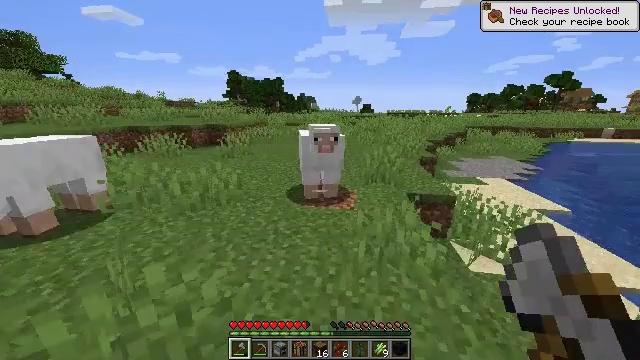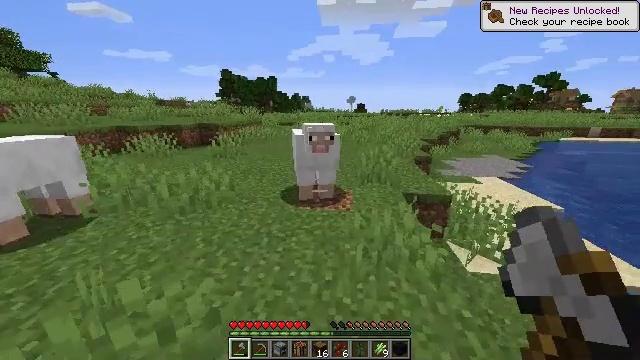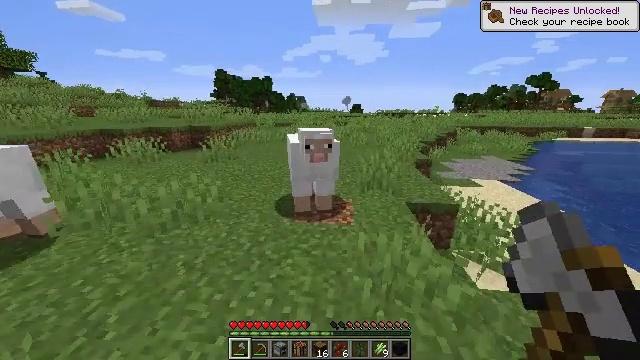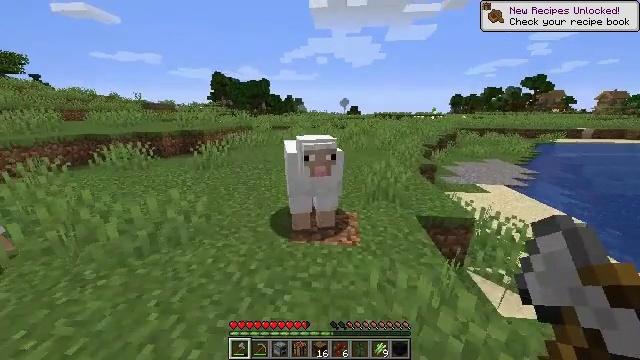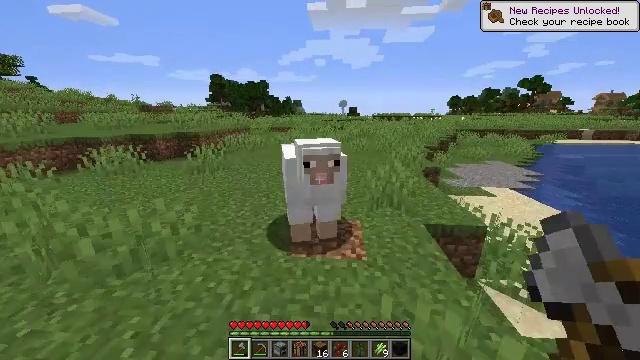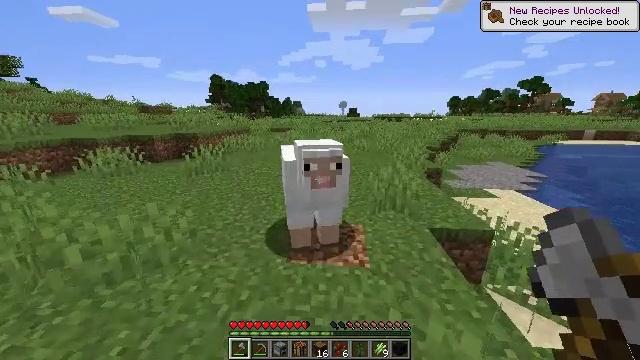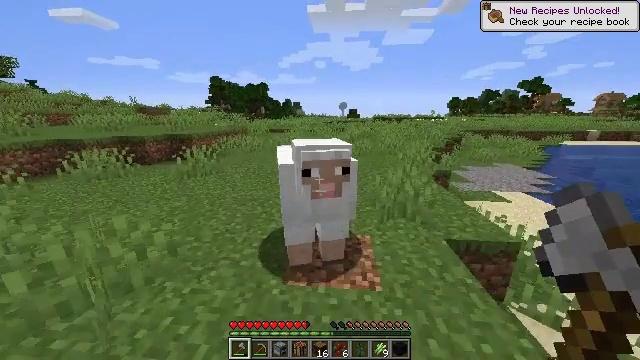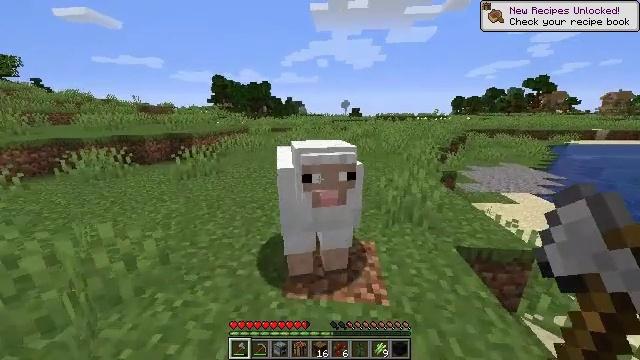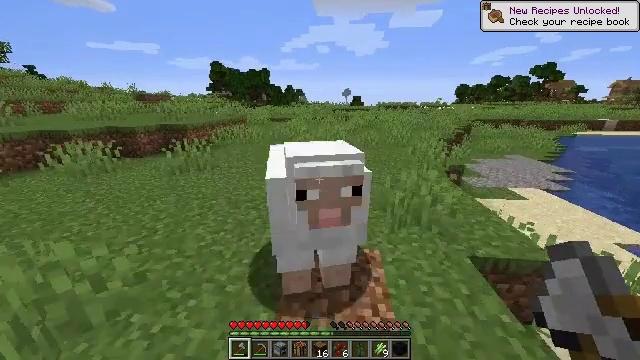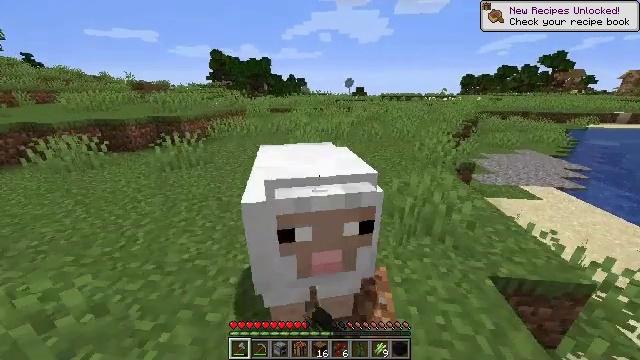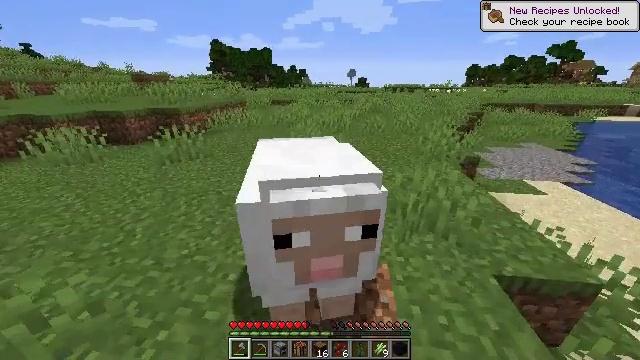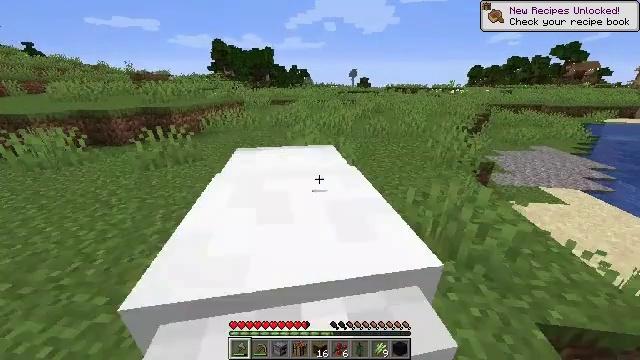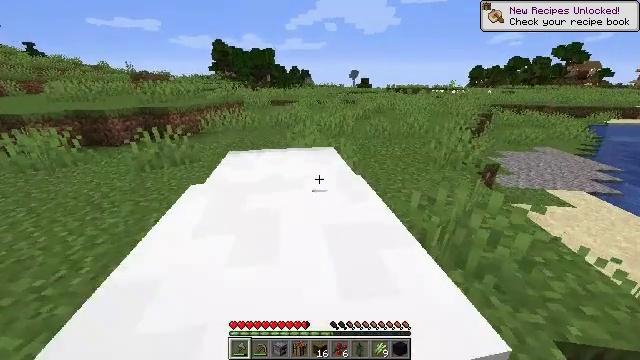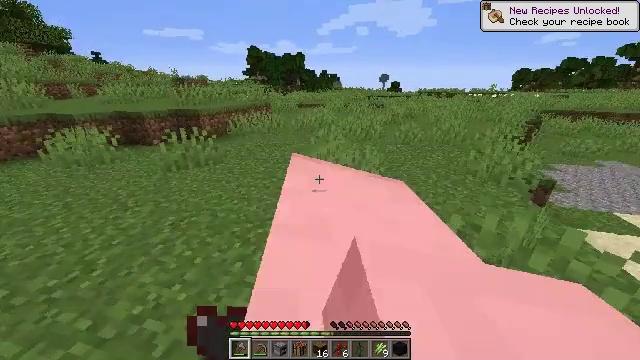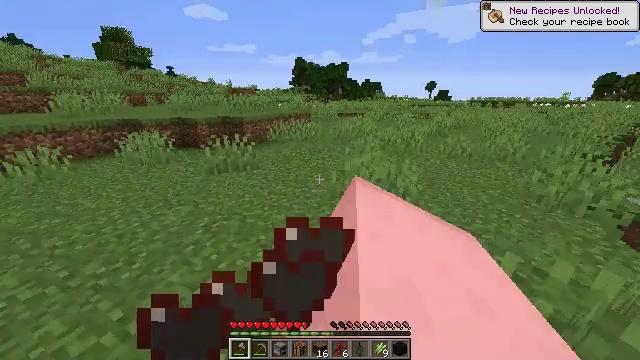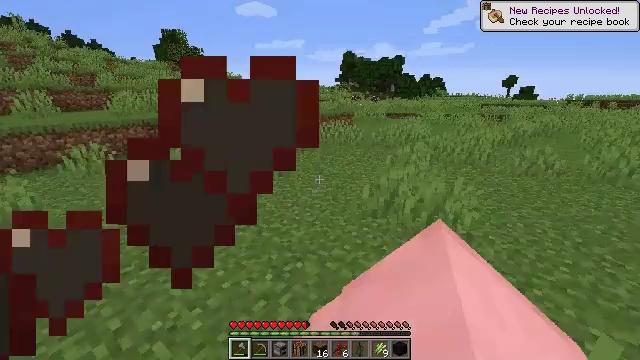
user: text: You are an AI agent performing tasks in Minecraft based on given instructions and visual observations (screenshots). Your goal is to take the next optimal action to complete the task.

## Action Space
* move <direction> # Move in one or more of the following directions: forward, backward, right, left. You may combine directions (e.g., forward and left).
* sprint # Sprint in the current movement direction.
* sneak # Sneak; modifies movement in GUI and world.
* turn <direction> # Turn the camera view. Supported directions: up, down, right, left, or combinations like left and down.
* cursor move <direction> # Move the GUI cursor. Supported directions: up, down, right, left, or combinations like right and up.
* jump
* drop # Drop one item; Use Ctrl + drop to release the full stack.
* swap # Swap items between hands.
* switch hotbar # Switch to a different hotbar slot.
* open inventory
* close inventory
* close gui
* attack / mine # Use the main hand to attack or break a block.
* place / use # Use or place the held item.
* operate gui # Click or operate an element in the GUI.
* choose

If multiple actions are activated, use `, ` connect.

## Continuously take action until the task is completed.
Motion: motion action
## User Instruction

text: Combat the sheep.
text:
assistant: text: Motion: move forward, sprint, turn right
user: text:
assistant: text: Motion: move forward, sprint, turn right
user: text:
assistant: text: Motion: move forward, sprint
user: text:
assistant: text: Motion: move forward, sprint
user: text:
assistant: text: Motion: move forward, sprint
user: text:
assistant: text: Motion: move forward, sprint
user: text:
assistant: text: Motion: move forward, sprint
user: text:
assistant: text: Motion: move forward, sprint, turn down, attack / mine
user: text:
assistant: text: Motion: move forward, sprint, turn down, attack / mine
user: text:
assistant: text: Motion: move forward, sprint, turn down, attack / mine
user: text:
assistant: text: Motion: move forward, sprint
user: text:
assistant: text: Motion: move forward, sprint
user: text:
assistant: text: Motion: move forward and move right, sprint, turn left
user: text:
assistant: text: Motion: move forward and move right, turn left and up
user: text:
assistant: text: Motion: move forward and move right, turn left and up
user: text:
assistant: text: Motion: move right
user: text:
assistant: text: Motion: no_op
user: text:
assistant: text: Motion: turn right and up
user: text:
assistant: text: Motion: turn right and up
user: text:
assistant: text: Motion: turn right and up
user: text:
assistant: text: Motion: turn right
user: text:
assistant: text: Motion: move left, turn right
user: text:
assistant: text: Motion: move left
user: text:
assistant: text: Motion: move left
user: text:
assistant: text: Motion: move left, turn right
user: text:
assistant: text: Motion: move left
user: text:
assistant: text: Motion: move left
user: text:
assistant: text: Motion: no_op
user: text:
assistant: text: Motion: no_op
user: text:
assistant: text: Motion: turn right and up